Question: I'm trying to show the content of DataTable with self-parent relation in TreeView. The problem is that there is duplication of DataTable records which have ancestors: they are shown as parent items and as members of hierarchy:

I want to show items only once: in hierarchy.
Window xaml:
'''
<Window x:Class="BindingTreeViewToDataSet.MainWindow"
xmlns="http://schemas.microsoft.com/winfx/2006/xaml/presentation"
xmlns:x="http://schemas.microsoft.com/winfx/2006/xaml" xmlns:local="clr-namespace:BindingTreeViewToDataSet"
Title="MainWindow" Height="350" Width="525">
<Window.Resources>
<ObjectDataProvider x:Key="DataSetProvider" MethodName="CreateDataSet" ObjectType="{x:Type local:DataSetCreator}" />
</Window.Resources>
<Grid>
<TreeView Grid.Row="0" DataContext="{StaticResource DataSetProvider}" ItemsSource="{Binding Data}">
<TreeView.ItemTemplate>
<HierarchicalDataTemplate ItemsSource="{Binding Parent2Child}" >
<TextBlock Text="{Binding Name}" />
</HierarchicalDataTemplate>
</TreeView.ItemTemplate>
</TreeView>
</Grid>
</Window>
'''
Dataset:
'''
public static class DataSetCreator
{
public static DataSet CreateDataSet()
{
var ds = new DataSet();
var tbl = new DataTable("Data");
tbl.Columns.Add("ID", typeof(int));
tbl.Columns.Add("ParentID", typeof(int));
tbl.Columns.Add("Name");
ds.Tables.Add(tbl);
ds.Relations.Add("Parent2Child", tbl.Columns["ID"], tbl.Columns["ParentID"]);
tbl.Rows.Add(new object[] { 0, DBNull.Value, "Parent#1" });
tbl.Rows.Add(new object[] { 1, 0, "Child#2" });
tbl.Rows.Add(new object[] { 2, 1, "Subchild#3" });
return ds;
}
}
'''
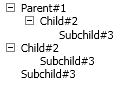
Answer: I've changed approach and filter data source like described here <URL>
thank you, @Sheridan :)